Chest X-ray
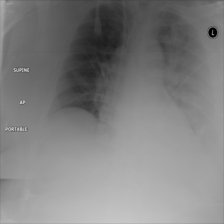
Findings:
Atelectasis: negative
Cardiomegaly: negative
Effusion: negative
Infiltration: negative
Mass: negative
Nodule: negative
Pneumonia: negative
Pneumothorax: negative
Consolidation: negative
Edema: negative
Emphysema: negative
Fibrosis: negative
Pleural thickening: negative
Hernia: negative